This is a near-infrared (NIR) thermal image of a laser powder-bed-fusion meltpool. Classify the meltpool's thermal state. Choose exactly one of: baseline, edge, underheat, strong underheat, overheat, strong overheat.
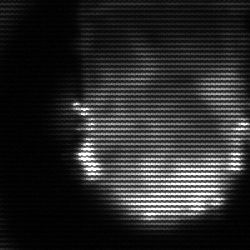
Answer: baseline